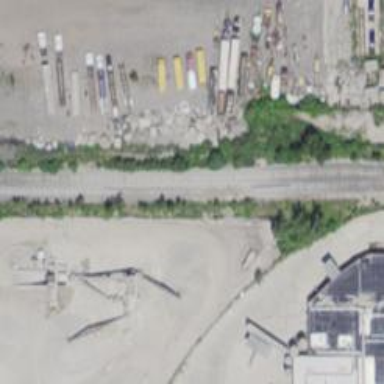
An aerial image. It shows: Railway spur service.